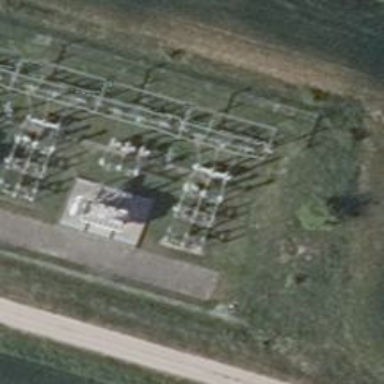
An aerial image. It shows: Power line is depicted.